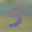
Label: 5